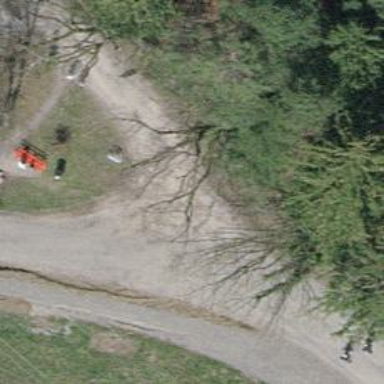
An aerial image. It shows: Bench.